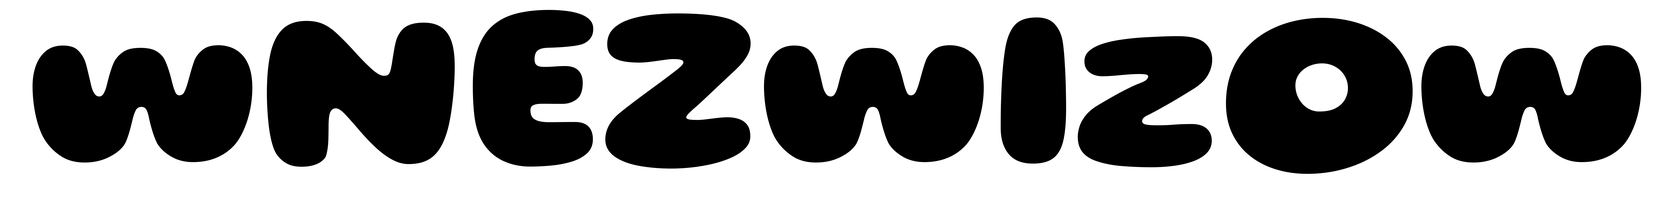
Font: Gluten_ExtraBold